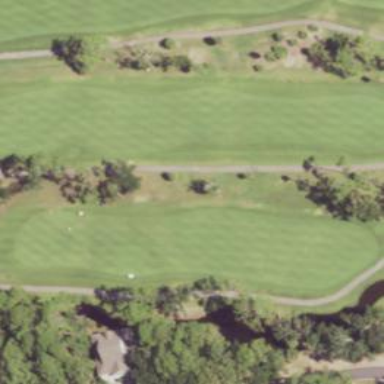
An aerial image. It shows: View of golf hole.